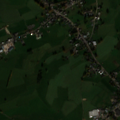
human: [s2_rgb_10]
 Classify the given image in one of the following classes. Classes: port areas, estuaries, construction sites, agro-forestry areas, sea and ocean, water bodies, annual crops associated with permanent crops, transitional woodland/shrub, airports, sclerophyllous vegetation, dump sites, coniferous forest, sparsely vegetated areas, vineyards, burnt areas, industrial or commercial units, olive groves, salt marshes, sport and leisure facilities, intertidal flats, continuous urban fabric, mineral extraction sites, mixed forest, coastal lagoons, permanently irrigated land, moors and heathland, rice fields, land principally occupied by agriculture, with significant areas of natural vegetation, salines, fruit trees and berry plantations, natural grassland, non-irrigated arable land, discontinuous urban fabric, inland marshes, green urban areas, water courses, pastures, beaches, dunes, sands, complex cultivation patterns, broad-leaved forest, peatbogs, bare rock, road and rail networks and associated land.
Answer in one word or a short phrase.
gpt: discontinuous urban fabric, pastures